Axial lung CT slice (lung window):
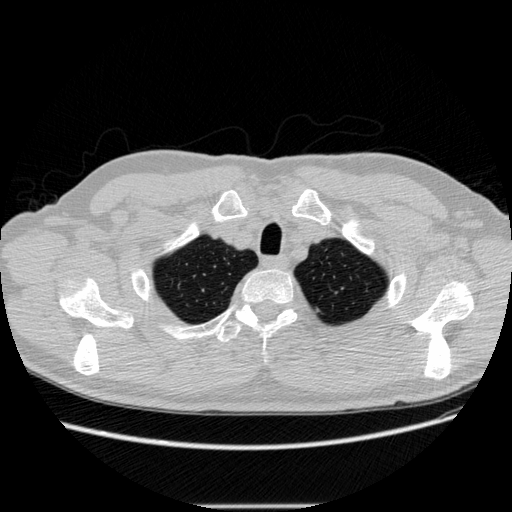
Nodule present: no